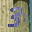
Label: 3